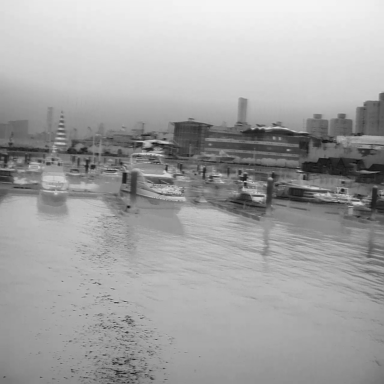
There are seven objects shown in the infrared image, including five canoes, and two sailboats.